Question: I need to convert this image into a css. I tried to use online tools with no success.
Any suggestions?
Image:

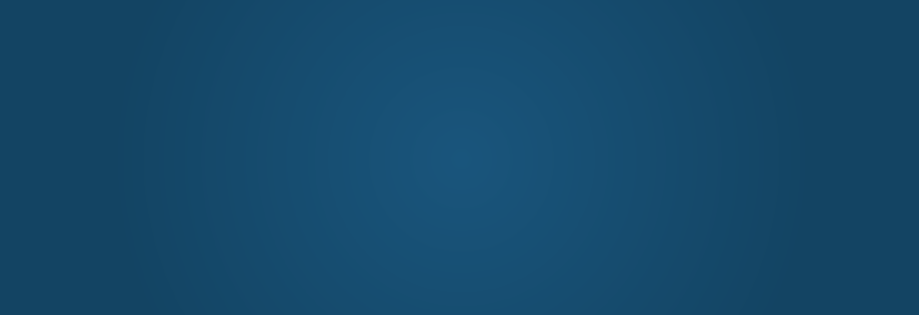
Answer: Try this:
'''
div {
width: 600px;
height: 170px;
background: -webkit-radial-gradient(circle, #00517D, #004367);
background: -moz-radial-gradient(circle, #00517D, #004367);
background: -o-radial-gradient(circle, #00517D, #004367);
background: radial-gradient(circle, #00517D, #004367);
}
'''
'''
<div></div>
'''